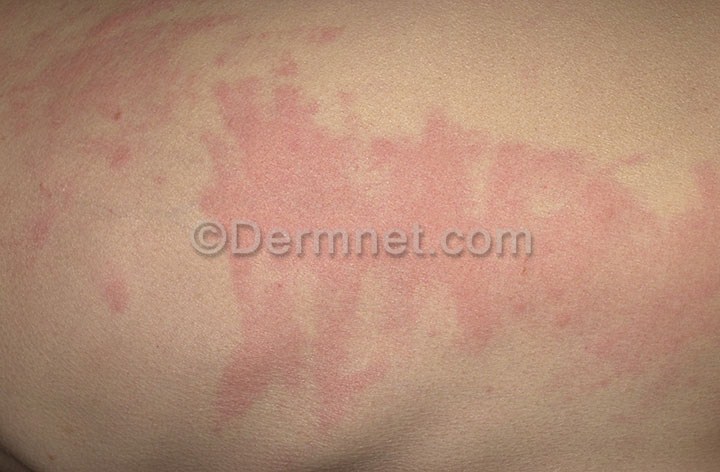
Disease: Urticaria Hives